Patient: sex M, age 75
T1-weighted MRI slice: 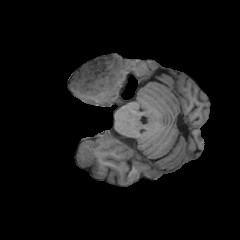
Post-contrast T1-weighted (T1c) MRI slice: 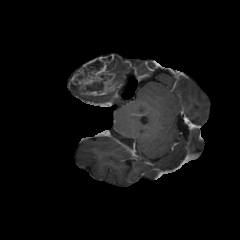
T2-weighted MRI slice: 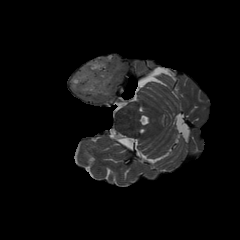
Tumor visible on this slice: yes
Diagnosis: Glioblastoma, IDH-wildtype
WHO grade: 4